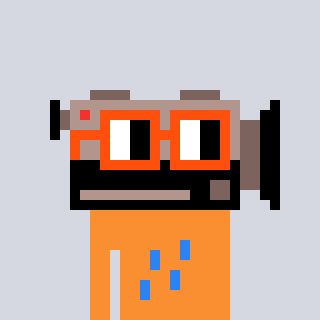
a pixel art character with square orange glasses, a camcorder-shaped head and a orange-colored body on a cool background